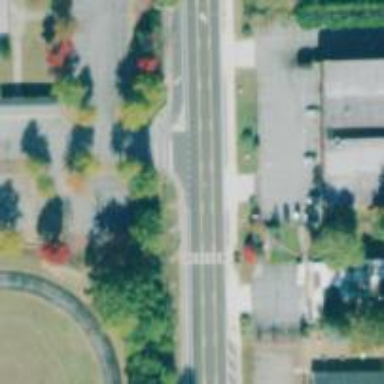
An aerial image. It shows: Road with crossing.